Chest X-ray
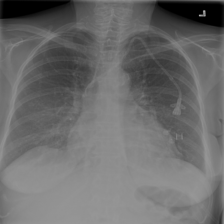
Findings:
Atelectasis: negative
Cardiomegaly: positive
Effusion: positive
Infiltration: negative
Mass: negative
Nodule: negative
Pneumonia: negative
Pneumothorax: negative
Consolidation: negative
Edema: negative
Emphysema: negative
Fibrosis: negative
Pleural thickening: negative
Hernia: negative